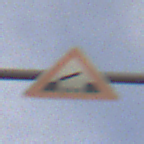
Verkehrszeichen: BeweglicheBruecke
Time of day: SunriseSunset
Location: Outdoor (Urban)
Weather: PartlyCloudy
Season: NotSpecified
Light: Natural